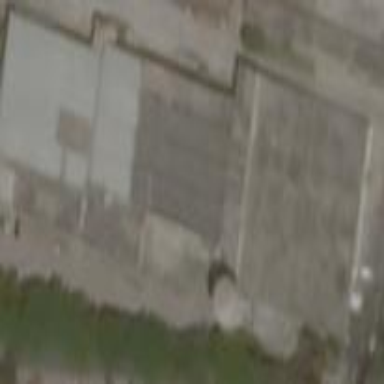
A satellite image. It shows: Industrial building.